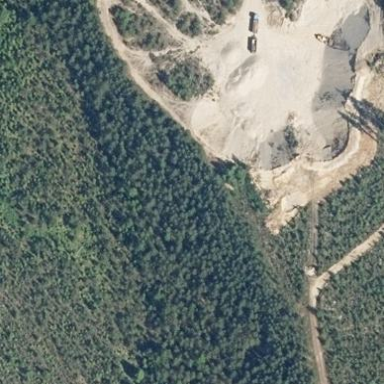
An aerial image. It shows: Quarry that is source of aggregate.